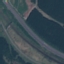
Label: Highway